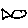
Label: fish